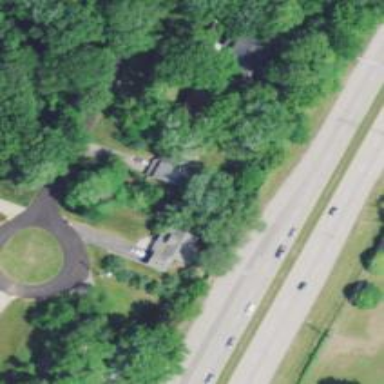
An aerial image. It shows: Driveway leading to service road.